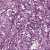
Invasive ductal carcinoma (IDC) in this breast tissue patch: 1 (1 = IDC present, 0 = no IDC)